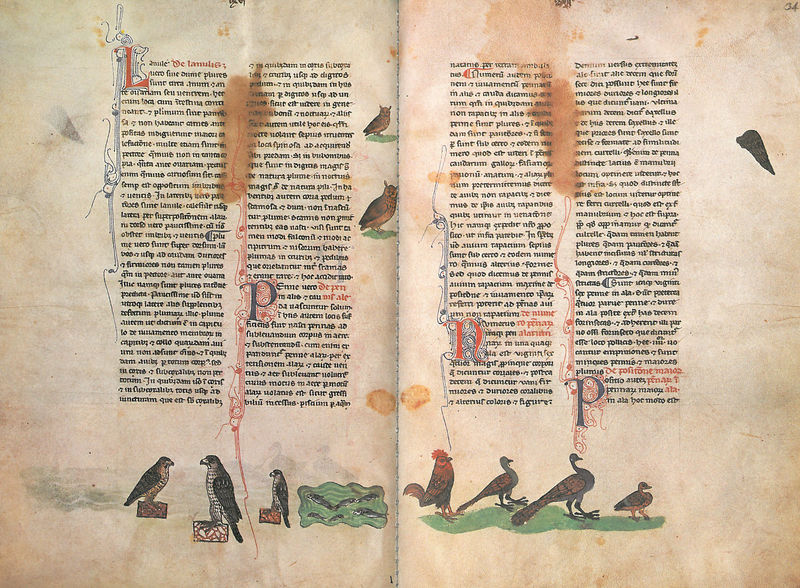
Titel: Falkenbuch Friedrichs des II.; De arte venandi cum avibus
Institution: Rom, Biblioteca Vaticana
Schlagwörter: falke, flügel, vogel, gras, tier, alt, taube, vögel, schrift, ente, spalten, buch, druck, initialen, illustration, text, buchstaben, initiale, pfau, buchseite, flecken, pergament, fisch, fasan, greifvogel, habicht, hahn, huhn, buchseiten, eule, mittelalterlich, handschrift, fische, gockel, latein, variationen, uhu, buchmalerei, doppelseite, eulen, manuskript, falken, raubvögel, p